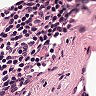
Metastatic tissue present: no